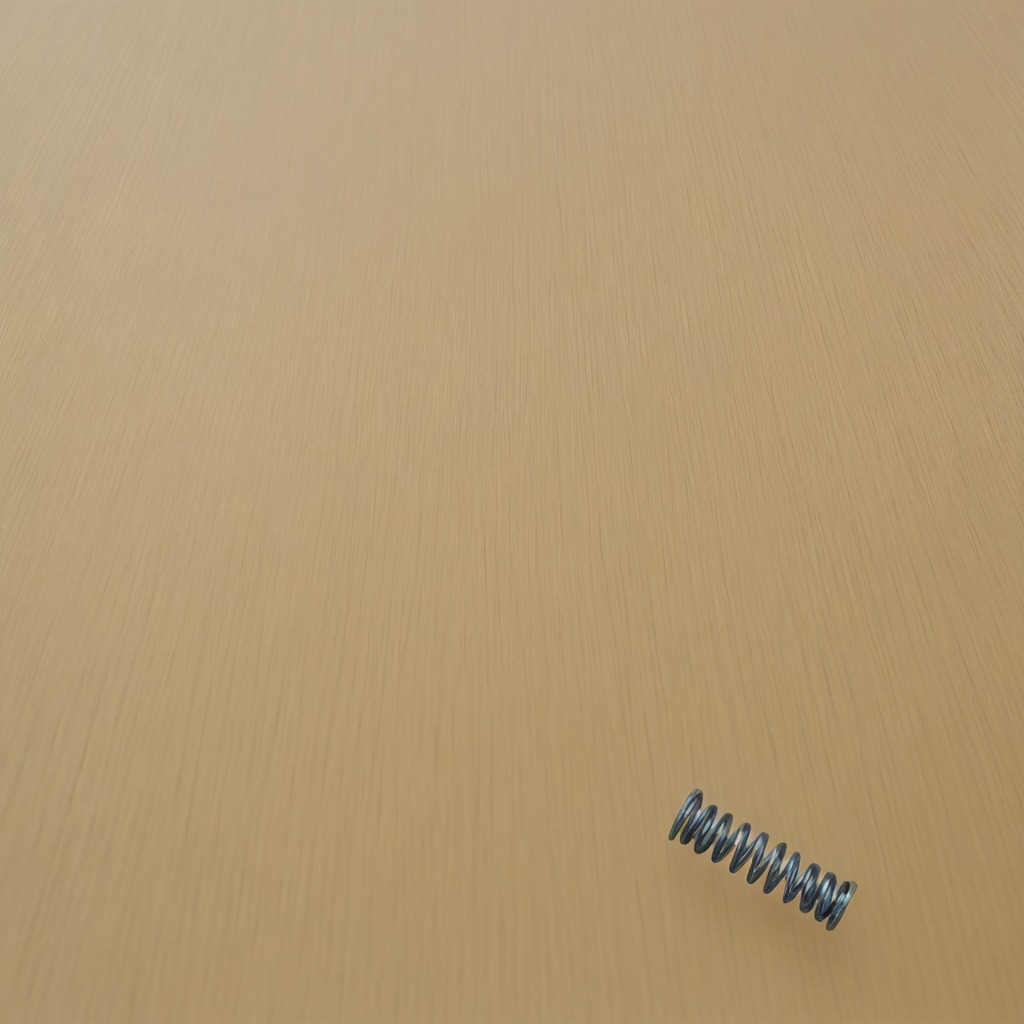
A coiled metal spring is lying on a plywood surface in a paint workshop lit by afternoon window light.